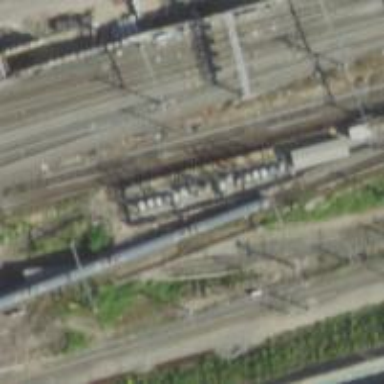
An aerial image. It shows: Bridge over electrified railway with contact lines.